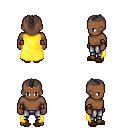
a pixel art fantasy rpg character, male body template, human, dark skin, yellow cape, metal pants, gray short mohawk hairstyle, leather bracers, brown slippers, four views (front, back, left, right), 2x2 character sprite sheet, small pixel art, hard edges, no anti-aliasing